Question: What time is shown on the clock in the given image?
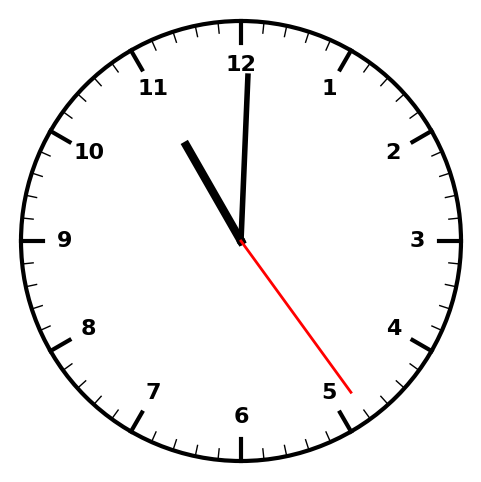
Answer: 11:00:24